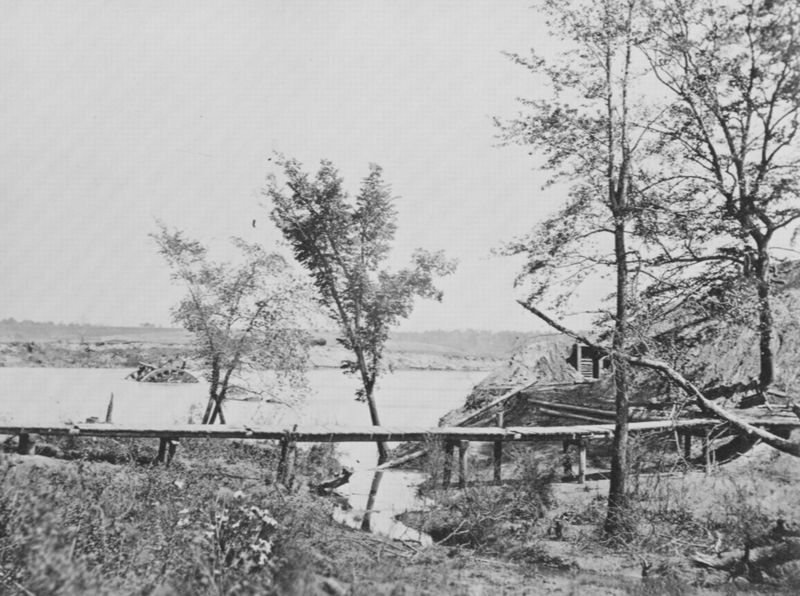
Titel: Fort Darling am James Fluss
Künstler: Mathew B. Brady
Schlagwörter: baum, blätter, himmel, laub, wasser, bäume, fluss, landschaft, see, teich, ufer, äste, grau, hintergrund, holz, schwarz, weiss, ausblick, gras, haus, weg, wiese, ast, bach, ebene, feld, horizont, stamm, zweige, brücke, gewässer, hütte, insel, schräg, boot, stilleben, öde, herbst, winter, rad, mündung, bootssteg, flut, steg, balken, bohlen, foto, fotografie, photographie, ruine, schwarz-weiß, sumpf, kaputt, wrack, zerstört, schwarz/weiss, gerbst, scwarz weiss, fotgraphie